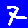
Digit: 7